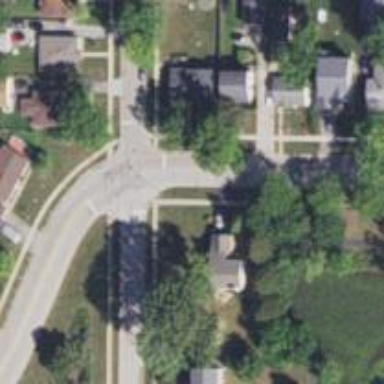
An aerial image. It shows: Unmarked crossing on the road.